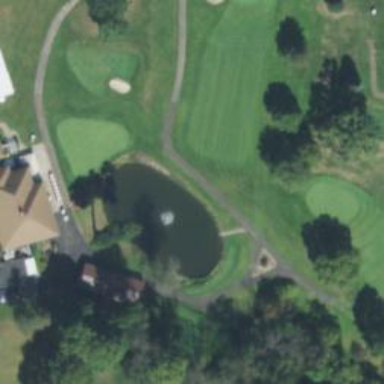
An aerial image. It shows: Picturesque scene of golf course with lateral water hazard.